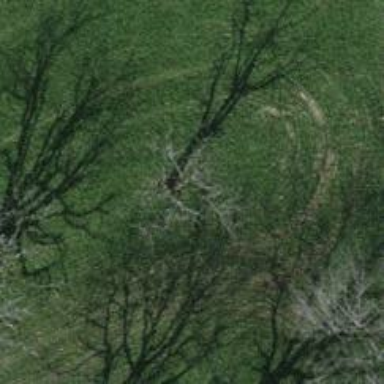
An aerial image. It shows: Single tag "natural: tree."